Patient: sex F, age 80
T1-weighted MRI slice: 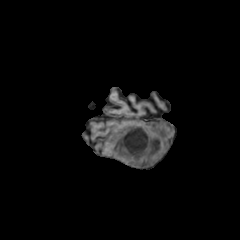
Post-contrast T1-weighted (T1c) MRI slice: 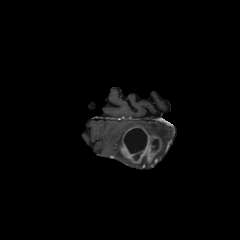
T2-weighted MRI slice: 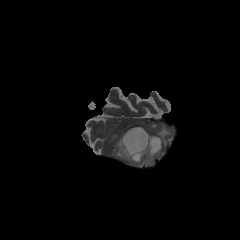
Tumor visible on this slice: yes
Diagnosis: Glioblastoma, IDH-wildtype
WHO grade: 4